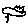
Label: bird